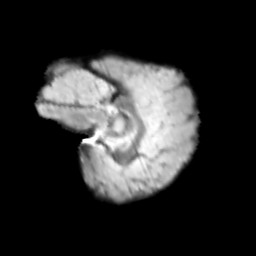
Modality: T2w
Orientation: sagittal
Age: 9
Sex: female
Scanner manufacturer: siemens
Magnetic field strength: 3 T
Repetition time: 3.8 s
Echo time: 0.07 s